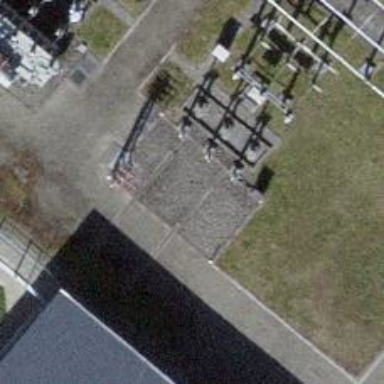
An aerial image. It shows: Transformer is shown.